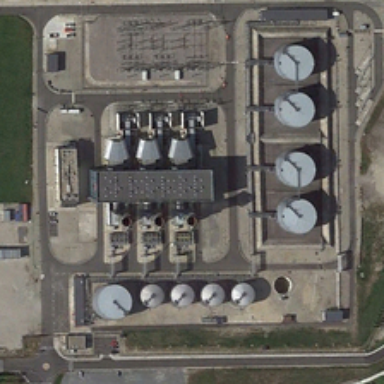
Two rows of gray storage tanks are in two adjacent directions of a building .